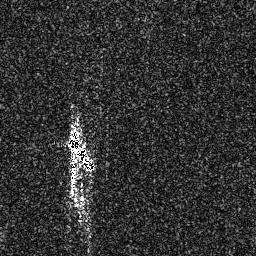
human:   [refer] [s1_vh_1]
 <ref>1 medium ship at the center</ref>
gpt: <box>[[24, 47, 37, 67, 0]]</box>